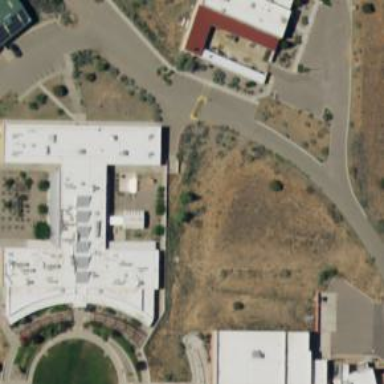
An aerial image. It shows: College building.